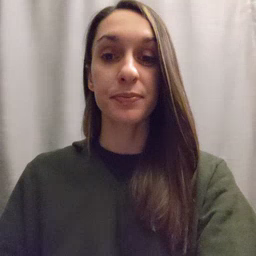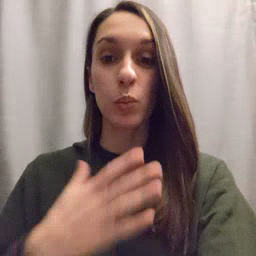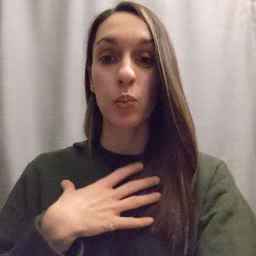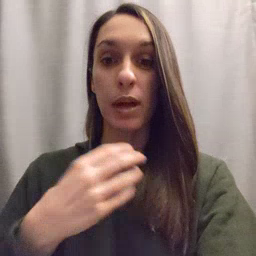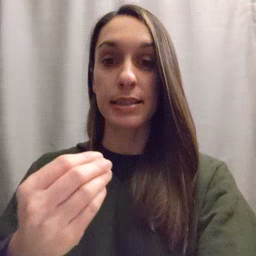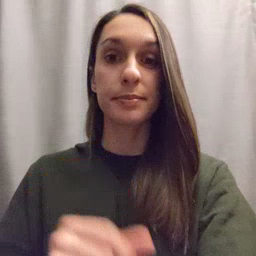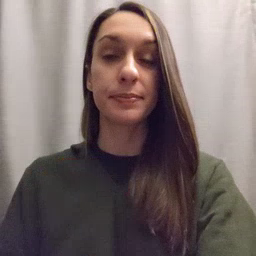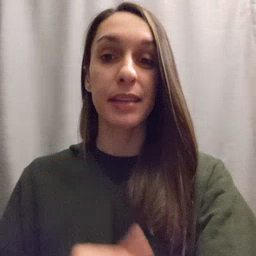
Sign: white